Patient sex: M
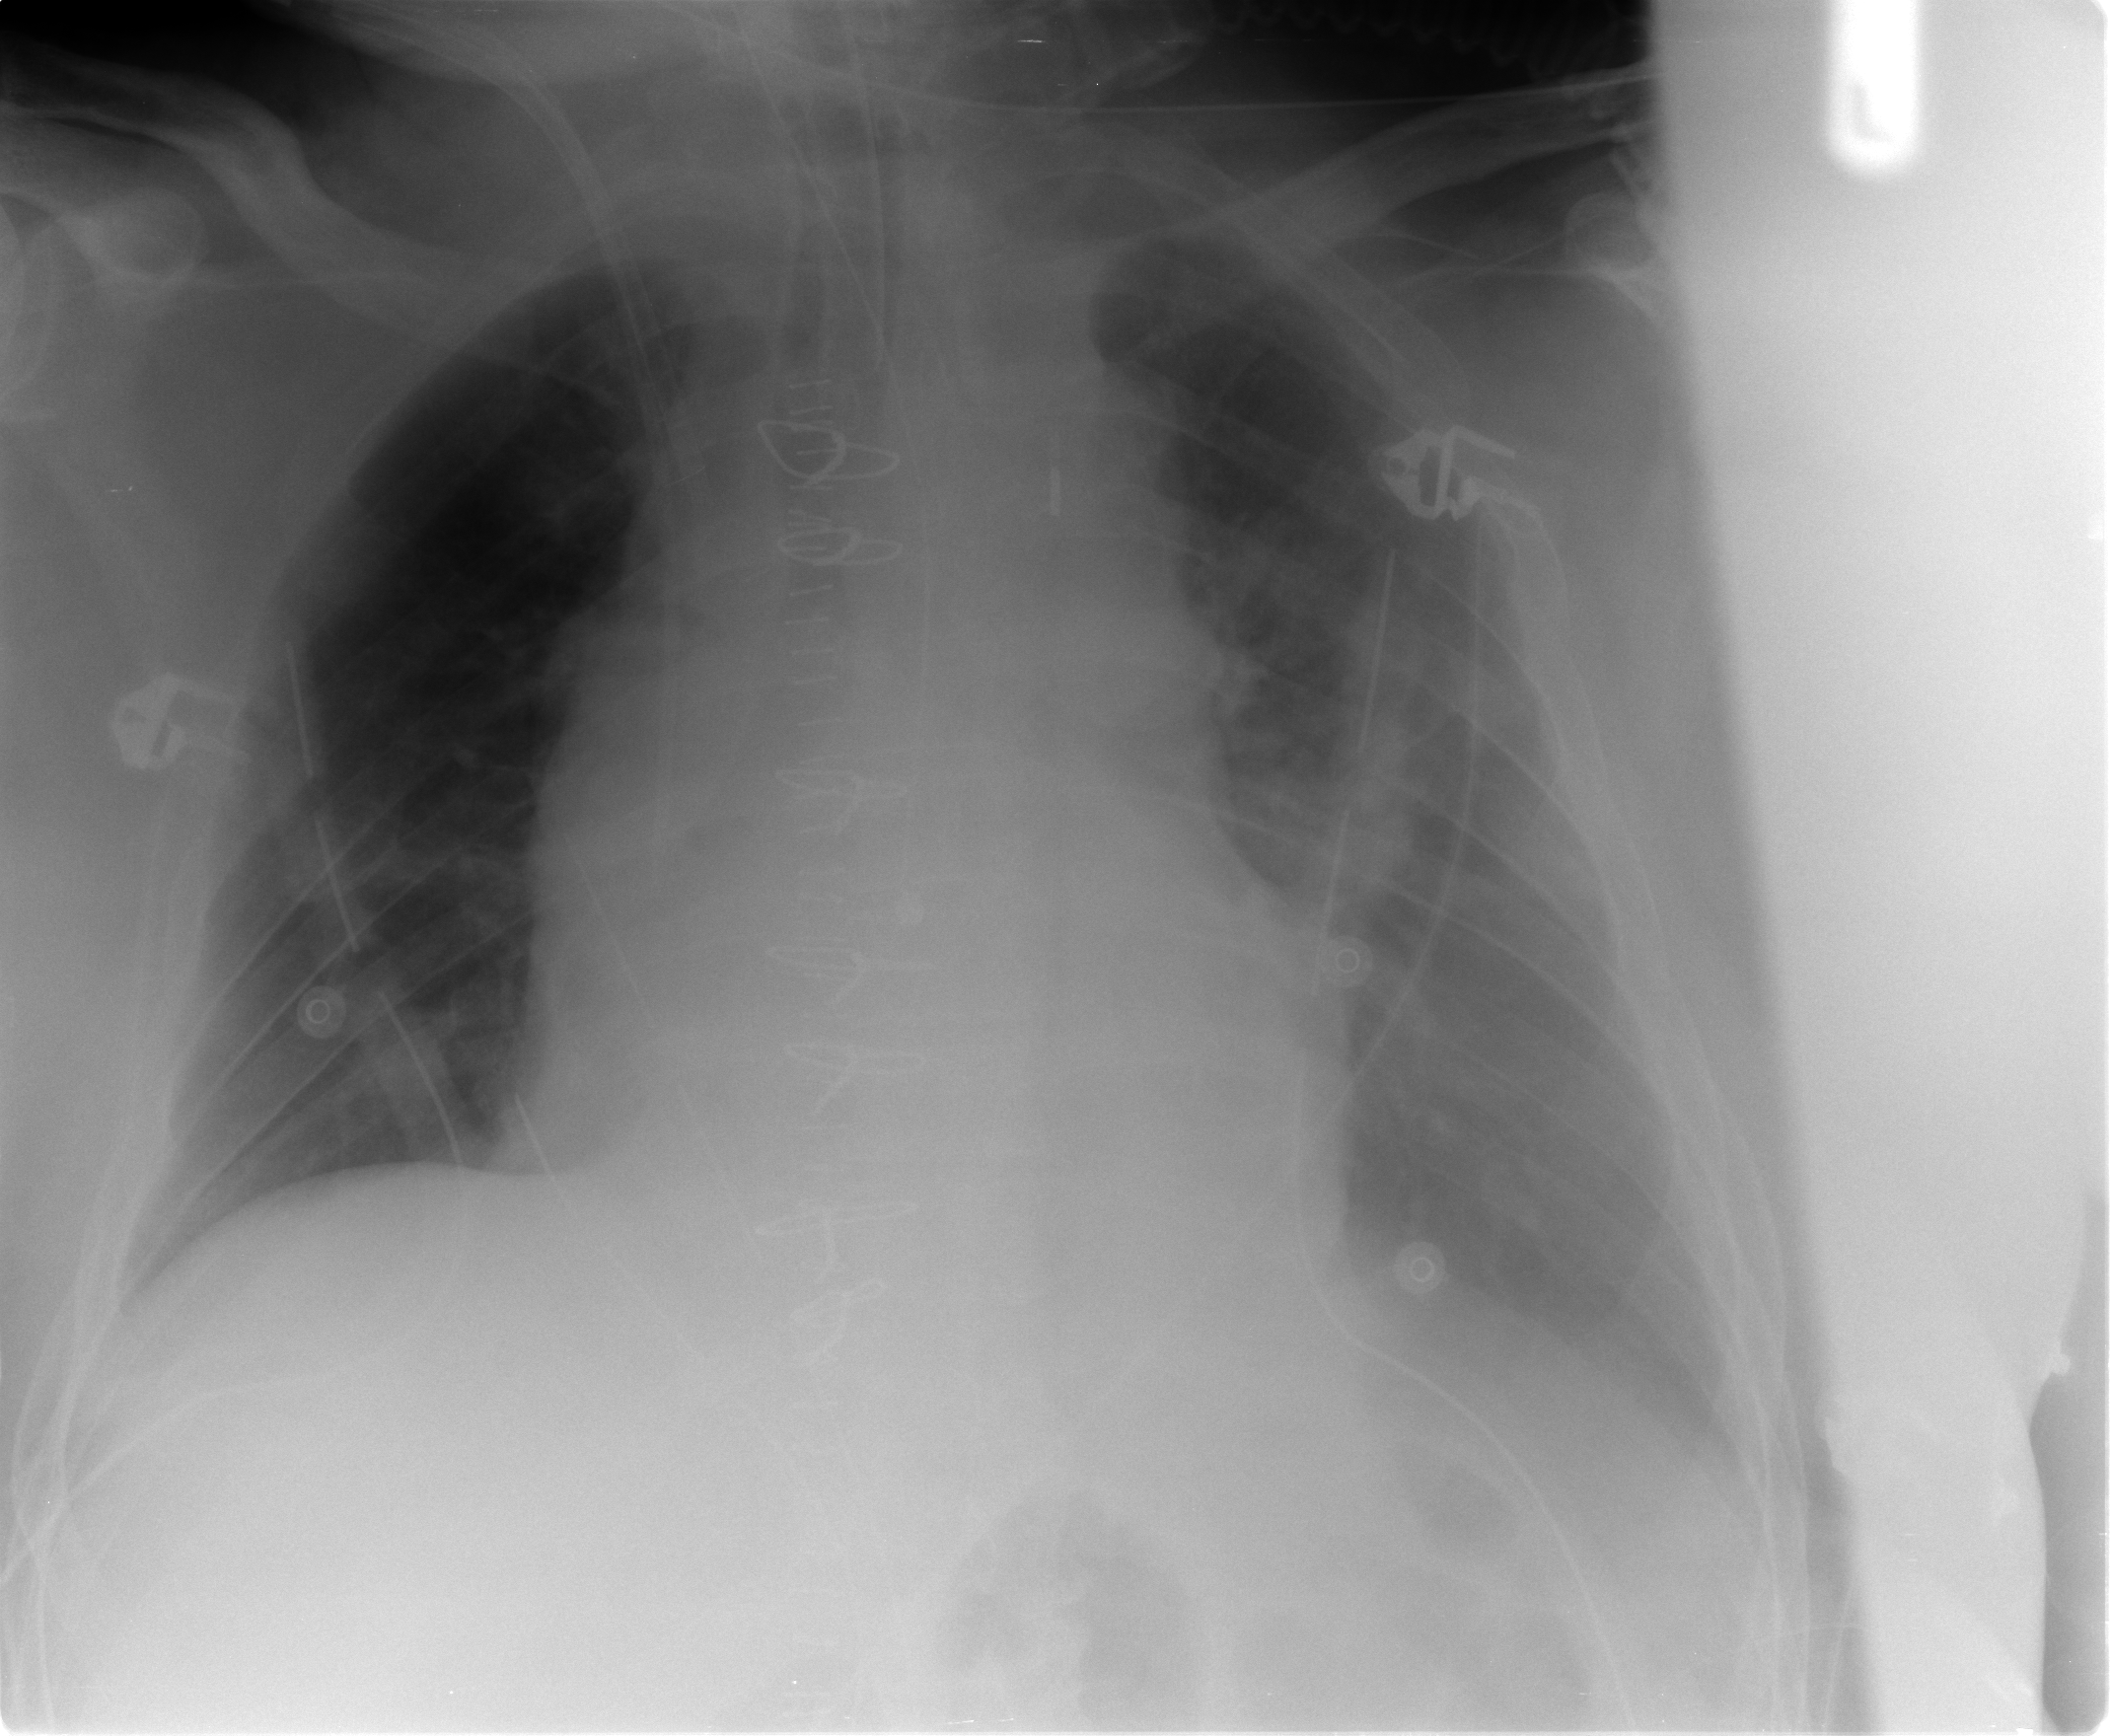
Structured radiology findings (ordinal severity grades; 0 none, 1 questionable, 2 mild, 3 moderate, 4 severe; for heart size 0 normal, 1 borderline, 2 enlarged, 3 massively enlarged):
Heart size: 2
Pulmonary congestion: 2
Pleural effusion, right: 0
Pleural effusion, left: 2
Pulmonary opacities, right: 0
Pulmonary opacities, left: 0
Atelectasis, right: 0
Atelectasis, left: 2